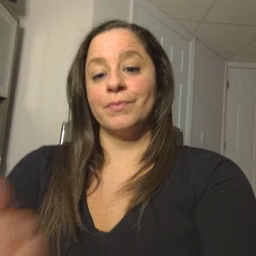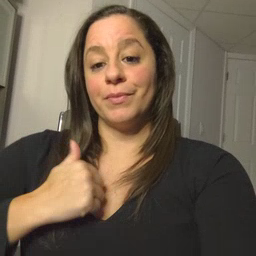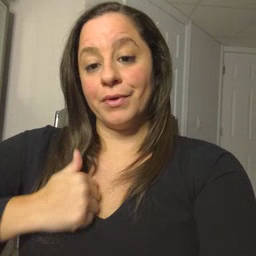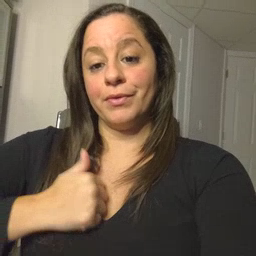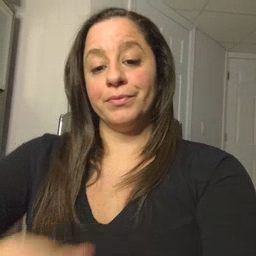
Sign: bath